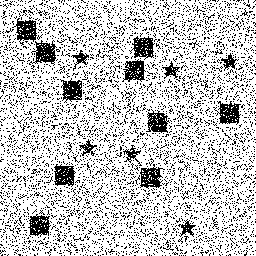
Squares: 10
Triangles: 0
Stars: 6
Total shapes: 16